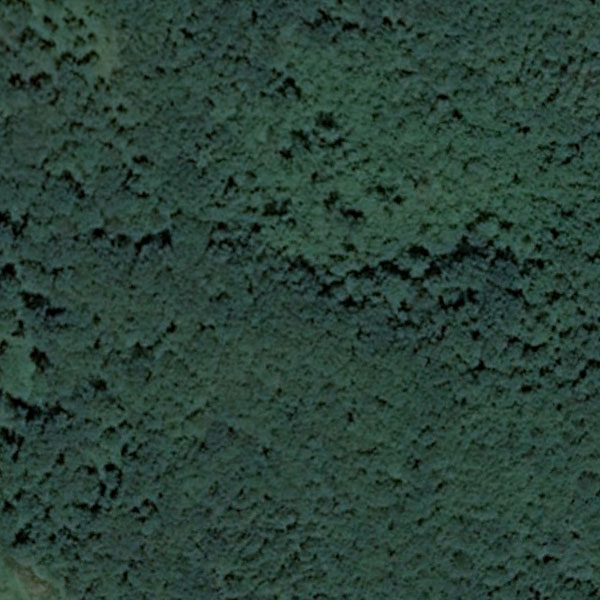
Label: Forest